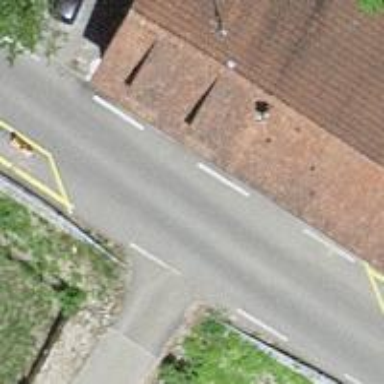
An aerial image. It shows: Chicane for traffic calming.